Question:
Referring to the above image, the bold fonts are '<optgroup>' and the list below each is '<option>' inside a multiple select box.The data are fetched from database by ajax.
Now, how do I select the '<option>' but then move to box B the '<optgroup>' as well, so that when I remove the '<option>' from box B, it will go back to it's normal position below appropriate '<optgroup>' please?
script
'''
$(".moveSelected1").click(function(){
$('#show > optgroup > option:selected').remove().appendTo('#show2');
});
$(".moveSelected2").click(function(){
$('#show2 > optgroup >option:selected').remove().appendTo('#show');
});
'''
html
'''
<select multiple size="10" id="show">
</select>
<div class="inner_box_wrapper">
<div class="controls">
<!-- <a class="moveAll1">&gt;&gt;</a> -->
<a class="moveSelected1">Add &#8594;</a>
<a class="moveSelected2">Remove &#8592;</a>
<!-- <a class="moveAll2" href="#">&lt;&lt;</a>-->
</div>
</div>
<select multiple size="10" id="show2">
</select>
'''
I searched in google, but I found the solution nowhere and their explanation is confusing.
PHP file
'''
mysqli_select_db($con,"wordblend_db");
//$sql="SELECT * FROM tbl_subjects WHERE level_id = '".$q."'";
$sql="SELECT * FROM tbl_levels,tbl_subjects WHERE tbl_levels.level_id=tbl_subjects.level_id AND tbl_levels.level_id='$q'";
$result = mysqli_query($con,$sql);
?>
<?php
while($row = mysqli_fetch_array($result)) {
$levels=$row['level_name'];
$levels_id=$row['level_id'];
$subjects= $row['subject_name'];
$subjects_id= $row['subject_id'];
//$_SESSION['subject_by_level'][]=array('lvl_name'=>$levels,'sjt_name'=>$subjects);
//print_r($_SESSION['subject_by_level']);
?>
<optgroup label="<?php echo $levels;?>" class="<?php echo $q;?>">
<option value="<?php echo $subjects_id;?>"><?php echo $subjects;?></option>
</optgroup>
<?php
}
?>
'''
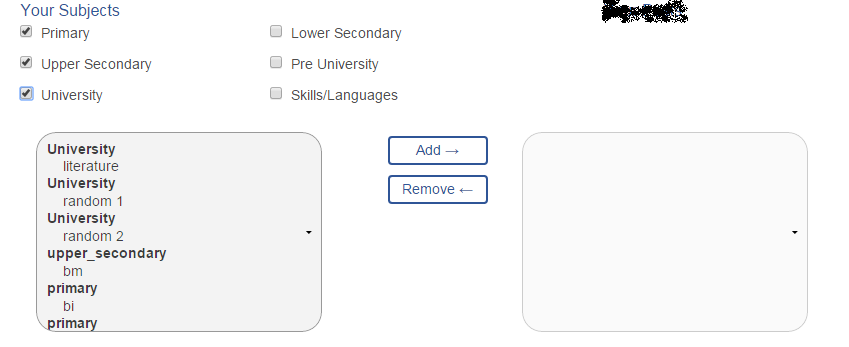
Answer: You can add/remove the 'optgroups' to the right select box as they're added to/removed from the left box (through 'checkbox'). Then it'd be easy to just move the 'options' back and forth. If an 'optgroup' is empty it'll have 'display: none;'. It'll be easy then to handle multiple option/selection.
'''
$('.add').on('click', function() {
$.each($('#show1 option:selected'), function() {
var og = $(this).parent().attr('class');
$(this).remove().appendTo('#show2 .' + og);
});
ogVisibility();
});
'''
Remove will do the reverse and ogVisibility just hides the empty optgroups:
'''
function ogVisibility() {
$.each($('.show > optgroup'), function() {
if($(this).html().trim() == "")
$(this).css('display', 'none');
else
$(this).css('display', 'block');
});
}
'''
<URL>
To have all the options with same category under one optgroup you need to change your php file a little bit:
Order your SQL by the category column:
'''
$sql="SELECT * ... ORDER BY level_name";
'''
Have a variable to keep the last category and only when it changes generate optgroup tags. So the while will be like:
'''
$last_category = "";
while($row = mysqli_fetch_array($result)) {
$levels=$row['level_name'];
...
...
if($last_category != $levels) {
$last_category = $levels;
echo '<optgroup label="' . $levels . '" class="' . $q . '">';
}
echo '<option value="' . $subjects_id . '">' . $subjects . '</option>';
if($last_category != $levels)
echo '</optgroup>';
}
'''